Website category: sports
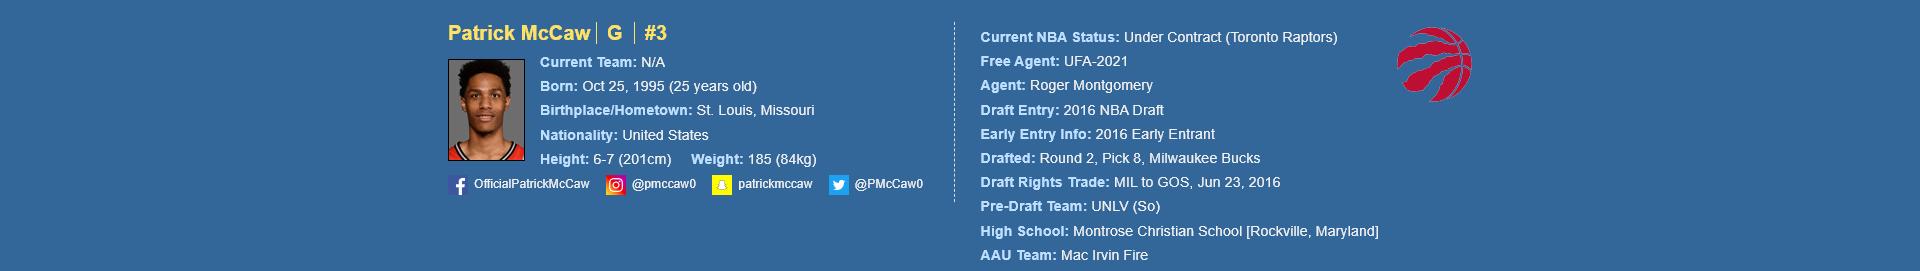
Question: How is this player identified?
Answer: Patrick McCaw

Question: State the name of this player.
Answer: Patrick McCaw

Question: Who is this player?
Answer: Patrick McCaw

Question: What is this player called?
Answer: Patrick McCaw

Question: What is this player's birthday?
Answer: Oct 25, 1995

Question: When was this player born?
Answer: Oct 25, 1995

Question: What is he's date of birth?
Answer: Oct 25, 1995

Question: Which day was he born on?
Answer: Oct 25, 1995

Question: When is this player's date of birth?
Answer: Oct 25, 1995

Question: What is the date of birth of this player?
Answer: Oct 25, 1995

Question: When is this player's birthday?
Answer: Oct 25, 1995

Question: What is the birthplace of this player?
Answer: St. Louis, Missouri

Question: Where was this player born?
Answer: St. Louis, Missouri

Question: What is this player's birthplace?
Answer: St. Louis, Missouri

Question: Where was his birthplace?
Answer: St. Louis, Missouri

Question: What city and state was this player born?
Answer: St. Louis, Missouri

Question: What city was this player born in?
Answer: St. Louis, Missouri

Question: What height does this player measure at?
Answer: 6-7 (201cm)

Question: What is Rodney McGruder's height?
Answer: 6-7 (201cm)

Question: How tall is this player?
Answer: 6-7 (201cm)

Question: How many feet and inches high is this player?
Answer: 6-7 (201cm)

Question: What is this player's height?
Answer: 6-7 (201cm)

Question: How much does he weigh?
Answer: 185 (84kg)

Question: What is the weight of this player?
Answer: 185 (84kg)

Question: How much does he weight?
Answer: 185 (84kg)

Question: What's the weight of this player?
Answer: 185 (84kg)

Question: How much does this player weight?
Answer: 185 (84kg)

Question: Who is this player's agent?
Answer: Roger Montgomery

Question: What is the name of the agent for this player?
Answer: Roger Montgomery

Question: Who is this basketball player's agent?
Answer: Roger Montgomery

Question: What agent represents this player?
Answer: Roger Montgomery

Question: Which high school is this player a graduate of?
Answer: Montrose Christian School

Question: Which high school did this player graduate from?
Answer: Montrose Christian School

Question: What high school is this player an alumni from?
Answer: Montrose Christian School

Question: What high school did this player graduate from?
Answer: Montrose Christian School

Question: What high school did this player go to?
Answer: Montrose Christian School

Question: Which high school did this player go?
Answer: Montrose Christian School